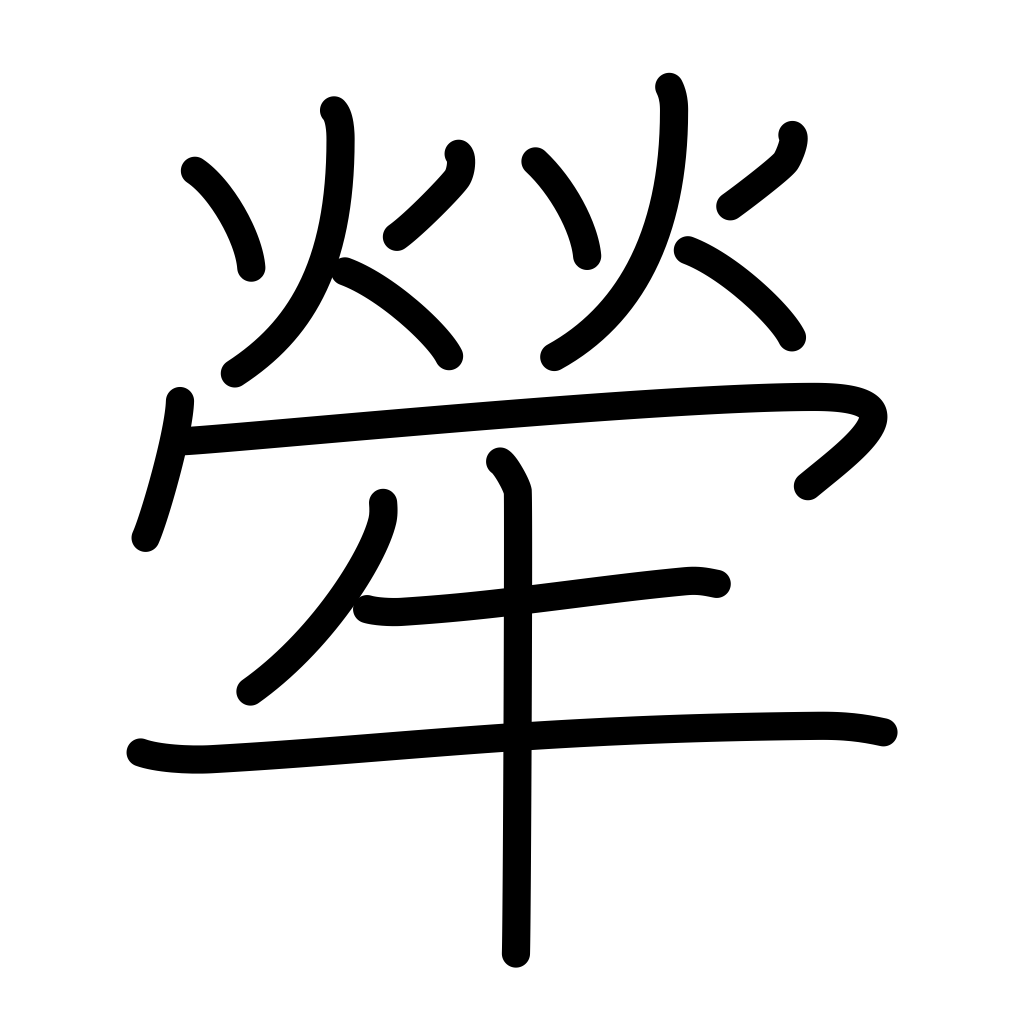
Meaning: brindled cow, bright, excel